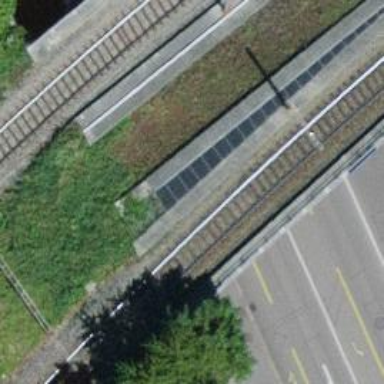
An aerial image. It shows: Railway bridge with electrified tracks and single rail.